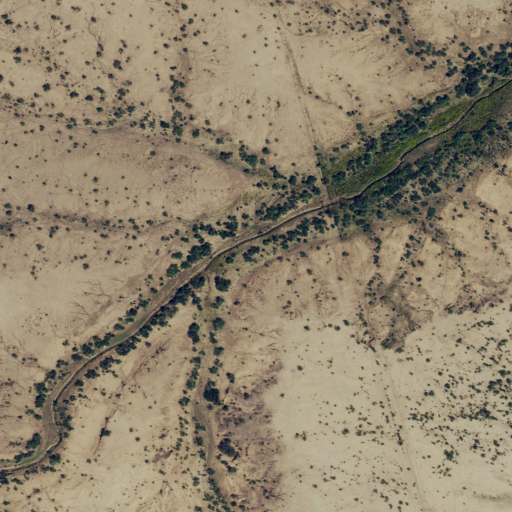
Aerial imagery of valley in Texas named Antelope Draw containing only shrub